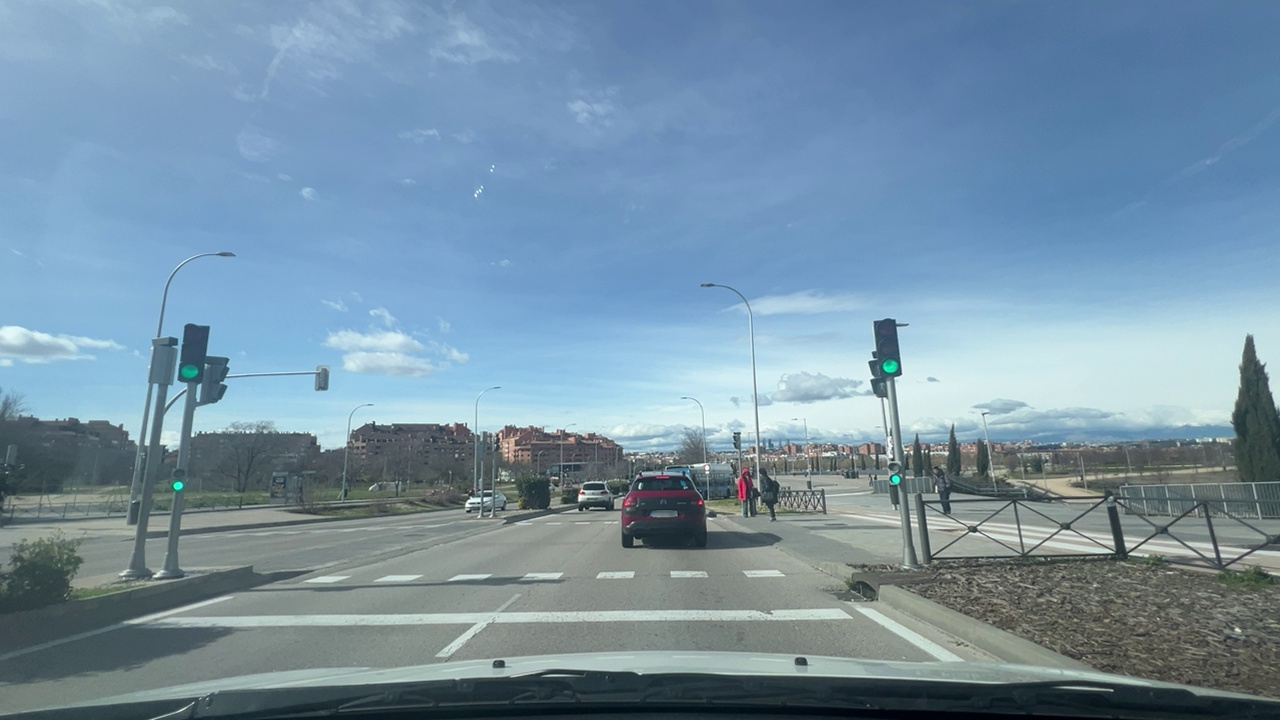
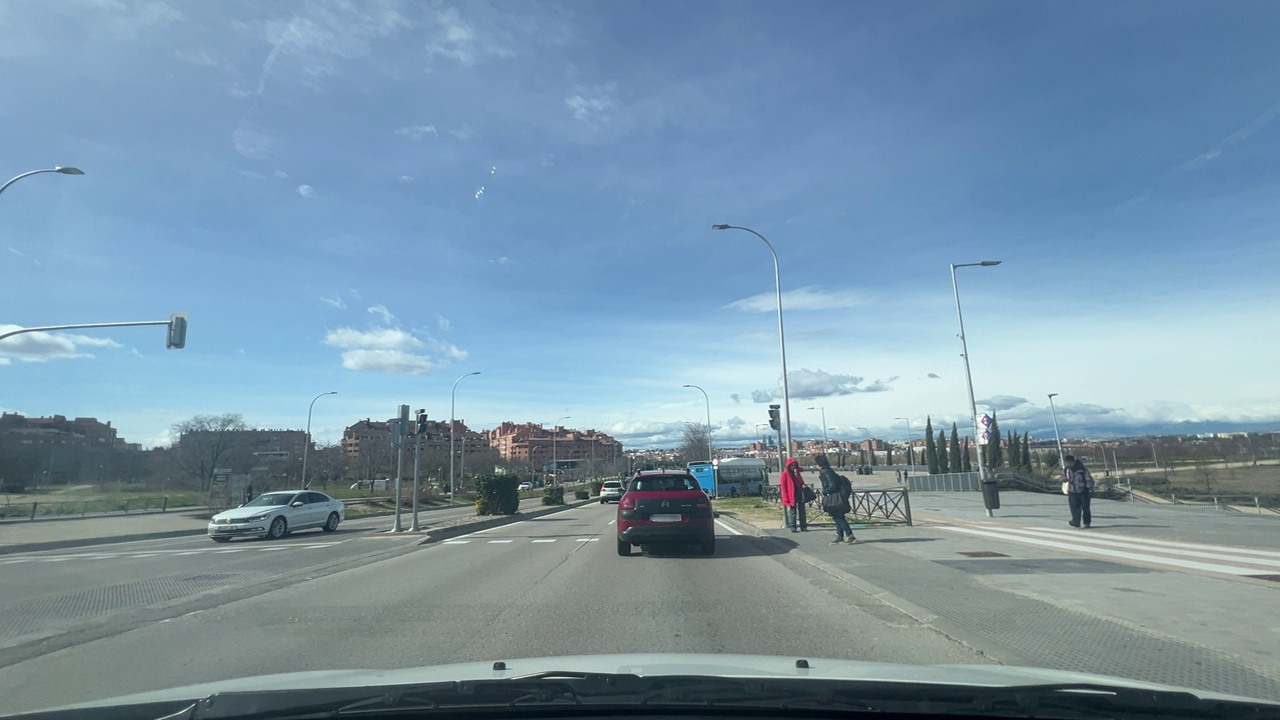
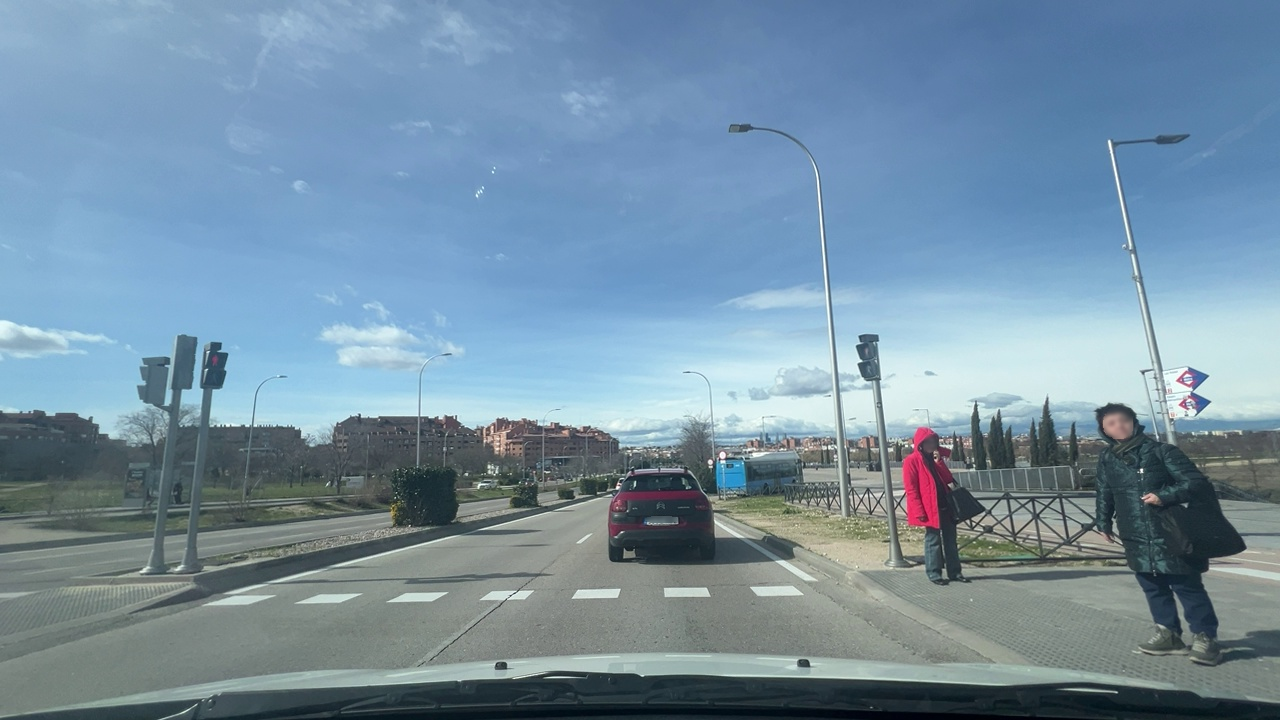
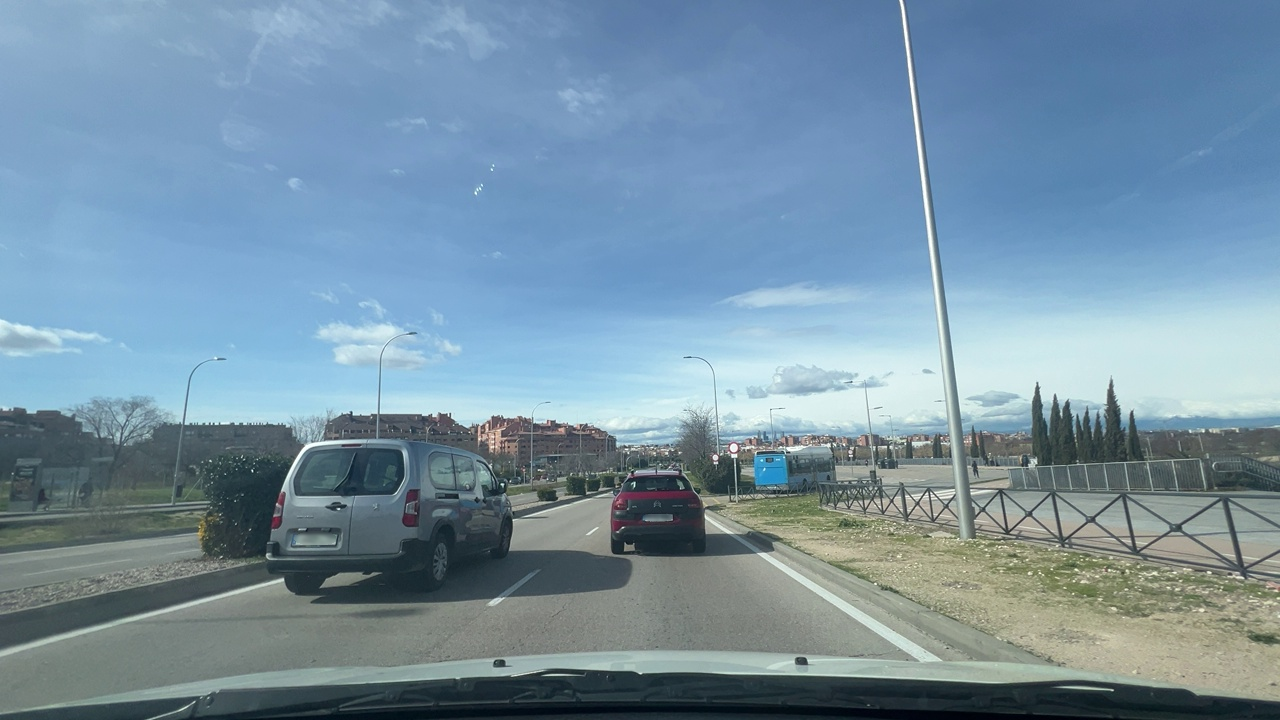
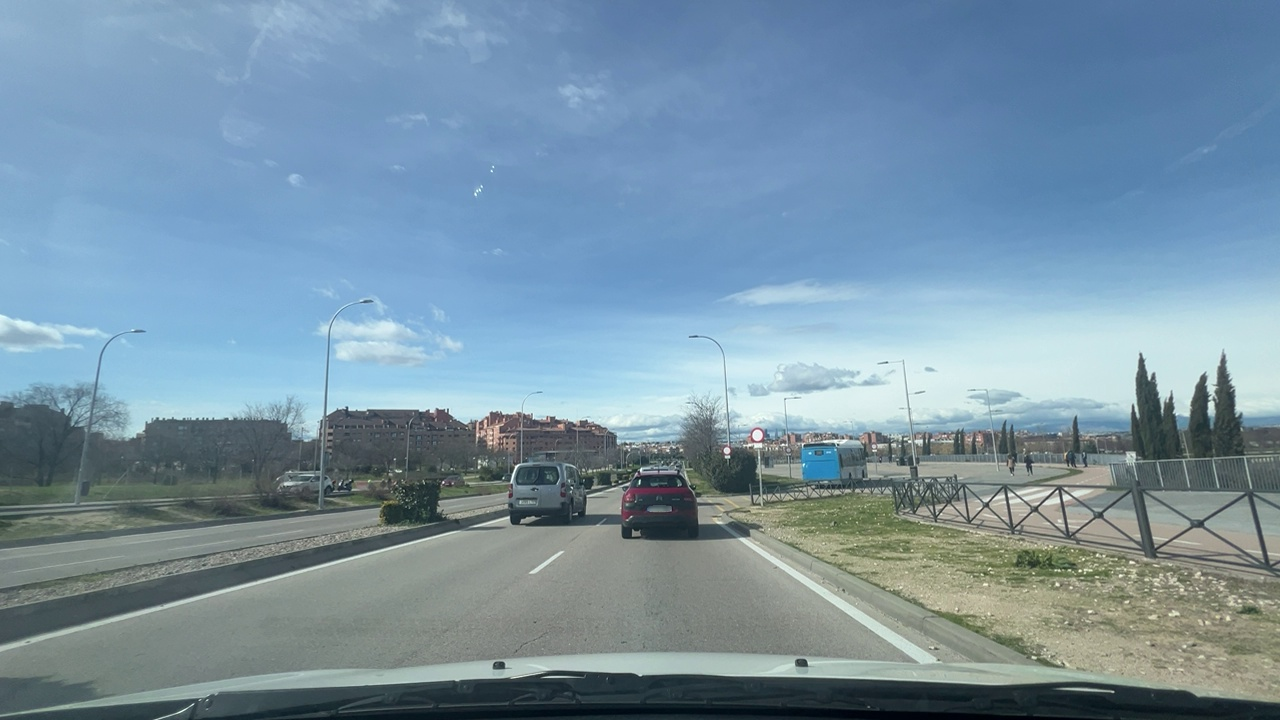
Situation: Pedestrian
Question: Is the ego vehicle traveling on a narrow street with sidewalks or bike lanes directly adjacent to the roadway?
Answer: No
Reasoning: Road with 2 lanes with sidewalk on the right side.

Situation: Pedestrian
Question: Are pedestrians or cyclists moving alongside the ego vehicle on the right side?
Answer: Yes
Reasoning: Pedestrians waiting on the sidewalk to cross.

Situation: Pedestrian
Question: Could a pedestrian's current path intersect with the trajectory of the ego vehicle?
Answer: No
Reasoning: No pedestrians in front.

Situation: Pedestrian
Question: Are pedestrians or cyclists moving alongside the ego vehicle on the left side?
Answer: No
Reasoning: No pedestrians or cyclists on the left side.